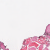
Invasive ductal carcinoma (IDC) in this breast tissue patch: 0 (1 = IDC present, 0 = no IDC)